Question: I heard about RealmDb which is a convinient database that can replace sqlite on android platform.
im trying to get it working on my galaxy s2 android version 2.3
i use realm version 0.79.1
however i get the following massage:
'''
03-06 12:26:24.820: E/AndroidRuntime(17507): FATAL EXCEPTION: main
03-06 12:26:24.820: E/AndroidRuntime(17507): java.lang.ExceptionInInitializerError
03-06 12:26:24.820: E/AndroidRuntime(17507): at io.realm.Realm.<init>(Realm.java:199)
03-06 12:26:24.820: E/AndroidRuntime(17507): at io.realm.Realm.createAndValidate(Realm.java:516)
03-06 12:26:24.820: E/AndroidRuntime(17507): at io.realm.Realm.create(Realm.java:480)
03-06 12:26:24.820: E/AndroidRuntime(17507): at io.realm.Realm.getInstance(Realm.java:397)
03-06 12:26:24.820: E/AndroidRuntime(17507): at io.realm.Realm.getInstance(Realm.java:359)
03-06 12:26:24.820: E/AndroidRuntime(17507): at io.realm.Realm.getInstance(Realm.java:340)
03-06 12:26:24.820: E/AndroidRuntime(17507): at com.project.peoples.PersonListActivity.addTestPersons(PersonListActivity.java:134)
03-06 12:26:24.820: E/AndroidRuntime(17507): at com.project.peoples.PersonListActivity.onCreate(PersonListActivity.java:34)
03-06 12:26:24.820: E/AndroidRuntime(17507): at android.app.Instrumentation.callActivityOnCreate(Instrumentation.java:1047)
03-06 12:26:24.820: E/AndroidRuntime(17507): at android.app.ActivityThread.performLaunchActivity(ActivityThread.java:1615)
03-06 12:26:24.820: E/AndroidRuntime(17507): at android.app.ActivityThread.handleLaunchActivity(ActivityThread.java:1667)
03-06 12:26:24.820: E/AndroidRuntime(17507): at android.app.ActivityThread.access$1500(ActivityThread.java:117)
03-06 12:26:24.820: E/AndroidRuntime(17507): at android.app.ActivityThread$H.handleMessage(ActivityThread.java:935)
03-06 12:26:24.820: E/AndroidRuntime(17507): at android.os.Handler.dispatchMessage(Handler.java:99)
03-06 12:26:24.820: E/AndroidRuntime(17507): at android.os.Looper.loop(Looper.java:123)
03-06 12:26:24.820: E/AndroidRuntime(17507): at android.app.ActivityThread.main(ActivityThread.java:3691)
03-06 12:26:24.820: E/AndroidRuntime(17507): at java.lang.reflect.Method.invokeNative(Native Method)
03-06 12:26:24.820: E/AndroidRuntime(17507): at java.lang.reflect.Method.invoke(Method.java:507)
03-06 12:26:24.820: E/AndroidRuntime(17507): at com.android.internal.os.ZygoteInit$MethodAndArgsCaller.run(ZygoteInit.java:847)
03-06 12:26:24.820: E/AndroidRuntime(17507): at com.android.internal.os.ZygoteInit.main(ZygoteInit.java:605)
03-06 12:26:24.820: E/AndroidRuntime(17507): at dalvik.system.NativeStart.main(Native Method)
03-06 12:26:24.820: E/AndroidRuntime(17507): Caused by: java.lang.UnsatisfiedLinkError: Couldn't load tightdb-jni: findLibrary returned null
03-06 12:26:24.820: E/AndroidRuntime(17507): at java.lang.Runtime.loadLibrary(Runtime.java:429)
03-06 12:26:24.820: E/AndroidRuntime(17507): at java.lang.System.loadLibrary(System.java:554)
03-06 12:26:24.820: E/AndroidRuntime(17507): at io.realm.internal.TightDB.loadLibrary(TightDB.java:144)
03-06 12:26:24.820: E/AndroidRuntime(17507): at io.realm.internal.SharedGroup.<clinit>(SharedGroup.java:34)
03-06 12:26:24.820: E/AndroidRuntime(17507): ... 21 more
'''
the cause is the following line:
'''
Realm realmDb=Realm.getInstance(this);
'''
does anyone knows the cause and how to solve it (i found the folowing but didnt quite understand if it has anything to do with me as i dont use Gson at all
<URL>
update: i have the native libraries inside the libs directory

i cahnged the location of the native .so files directories to be direcetlly under the libs directory, that i think solved the earlier problem but presented the following error code:
'''
03-06 14:18:18.520: E/AndroidRuntime(20552): FATAL EXCEPTION: main
03-06 14:18:18.520: E/AndroidRuntime(20552): java.lang.RuntimeException: Unable to start activity ComponentInfo{com.project.mishnayot/com.project.peoples.PersonListActivity}: io.realm.exceptions.RealmException: Could not find the initTable method in the generated io.realm.PersonRealmProxy class: Annotation processor may not have been executed.
03-06 14:18:18.520: E/AndroidRuntime(20552): at android.app.ActivityThread.performLaunchActivity(ActivityThread.java:1651)
03-06 14:18:18.520: E/AndroidRuntime(20552): at android.app.ActivityThread.handleLaunchActivity(ActivityThread.java:1667)
03-06 14:18:18.520: E/AndroidRuntime(20552): at android.app.ActivityThread.access$1500(ActivityThread.java:117)
03-06 14:18:18.520: E/AndroidRuntime(20552): at android.app.ActivityThread$H.handleMessage(ActivityThread.java:935)
03-06 14:18:18.520: E/AndroidRuntime(20552): at android.os.Handler.dispatchMessage(Handler.java:99)
03-06 14:18:18.520: E/AndroidRuntime(20552): at android.os.Looper.loop(Looper.java:123)
03-06 14:18:18.520: E/AndroidRuntime(20552): at android.app.ActivityThread.main(ActivityThread.java:3691)
03-06 14:18:18.520: E/AndroidRuntime(20552): at java.lang.reflect.Method.invokeNative(Native Method)
03-06 14:18:18.520: E/AndroidRuntime(20552): at java.lang.reflect.Method.invoke(Method.java:507)
03-06 14:18:18.520: E/AndroidRuntime(20552): at com.android.internal.os.ZygoteInit$MethodAndArgsCaller.run(ZygoteInit.java:847)
03-06 14:18:18.520: E/AndroidRuntime(20552): at com.android.internal.os.ZygoteInit.main(ZygoteInit.java:605)
03-06 14:18:18.520: E/AndroidRuntime(20552): at dalvik.system.NativeStart.main(Native Method)
03-06 14:18:18.520: E/AndroidRuntime(20552): Caused by: io.realm.exceptions.RealmException: Could not find the initTable method in the generated io.realm.PersonRealmProxy class: Annotation processor may not have been executed.
03-06 14:18:18.520: E/AndroidRuntime(20552): at io.realm.Realm.initializeRealm(Realm.java:591)
03-06 14:18:18.520: E/AndroidRuntime(20552): at io.realm.Realm.createAndValidate(Realm.java:523)
03-06 14:18:18.520: E/AndroidRuntime(20552): at io.realm.Realm.create(Realm.java:480)
03-06 14:18:18.520: E/AndroidRuntime(20552): at io.realm.Realm.getInstance(Realm.java:397)
03-06 14:18:18.520: E/AndroidRuntime(20552): at io.realm.Realm.getInstance(Realm.java:359)
03-06 14:18:18.520: E/AndroidRuntime(20552): at io.realm.Realm.getInstance(Realm.java:340)
03-06 14:18:18.520: E/AndroidRuntime(20552): at com.project.peoples.PersonListActivity.addTestPersons(PersonListActivity.java:134)
03-06 14:18:18.520: E/AndroidRuntime(20552): at com.project.peoples.PersonListActivity.onCreate(PersonListActivity.java:34)
03-06 14:18:18.520: E/AndroidRuntime(20552): at android.app.Instrumentation.callActivityOnCreate(Instrumentation.java:1047)
03-06 14:18:18.520: E/AndroidRuntime(20552): at android.app.ActivityThread.performLaunchActivity(ActivityThread.java:1615)
'''
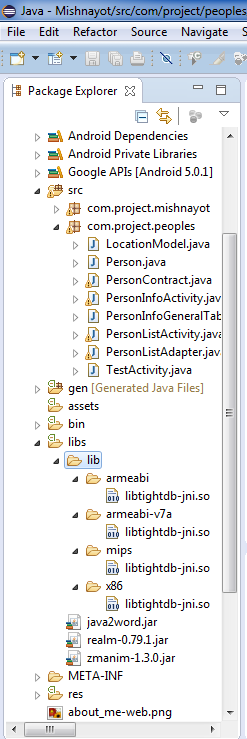
Answer: Realm cannot find the native libraries for some reason. Are you using Android Studio or Eclipse. If you are using Eclipse, note that some extra setup is required as described here: <URL>